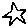
Label: star